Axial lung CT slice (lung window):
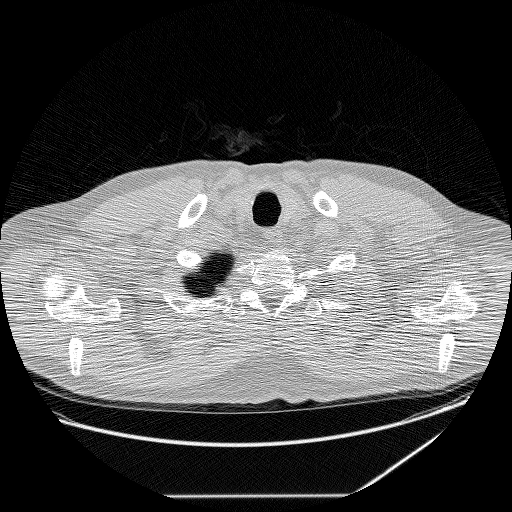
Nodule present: no